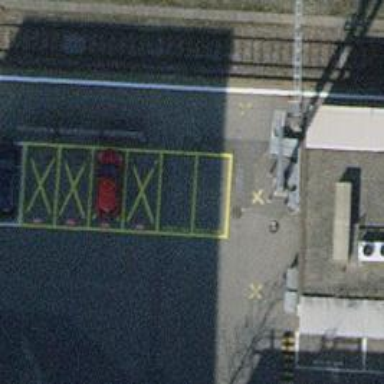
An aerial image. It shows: Car sharing facility.